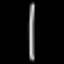
Label: line